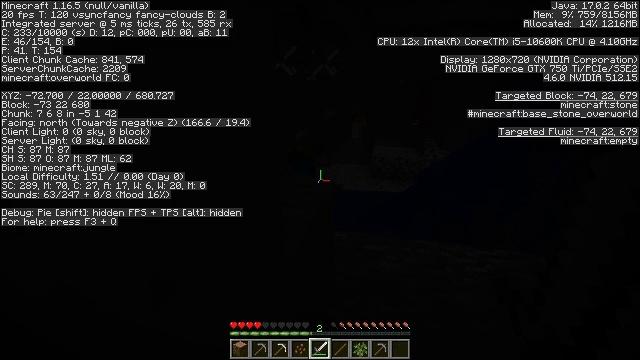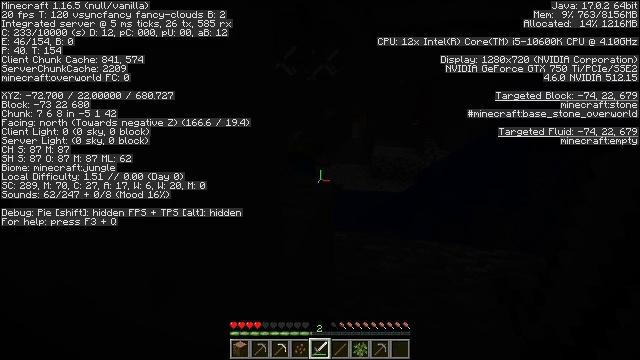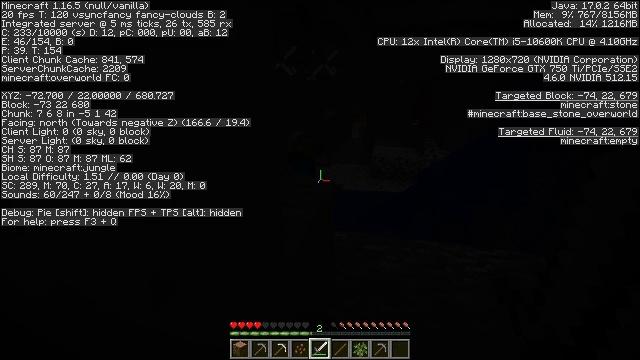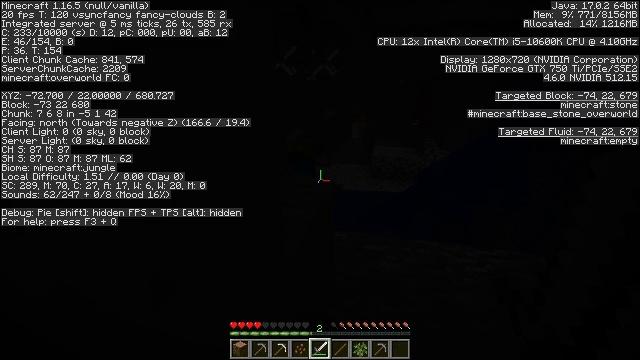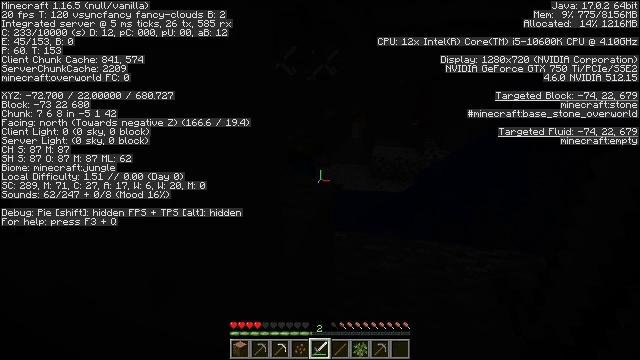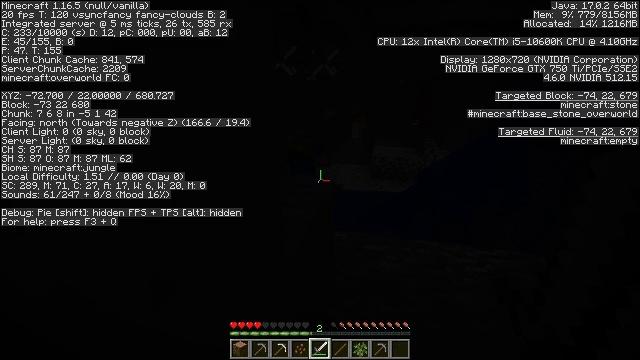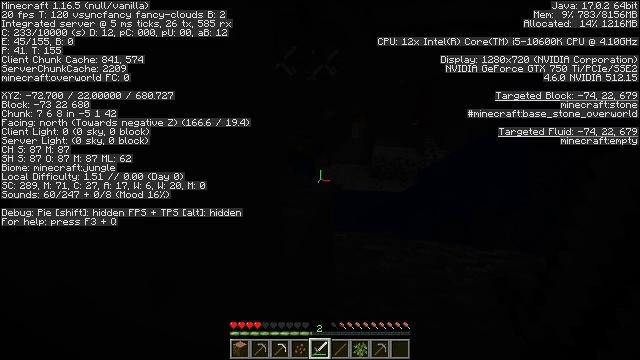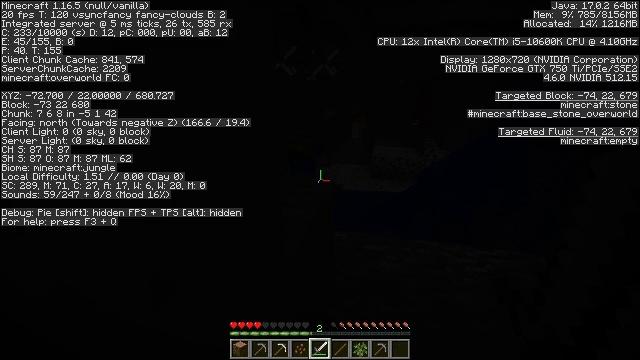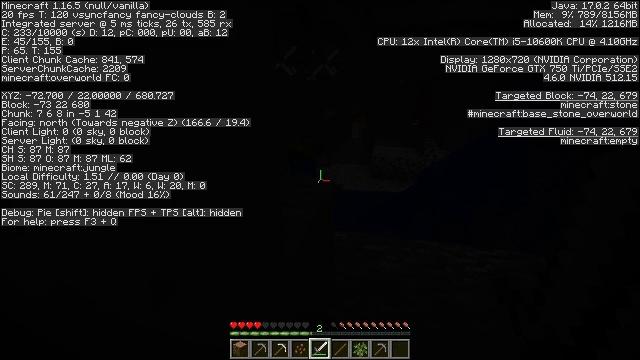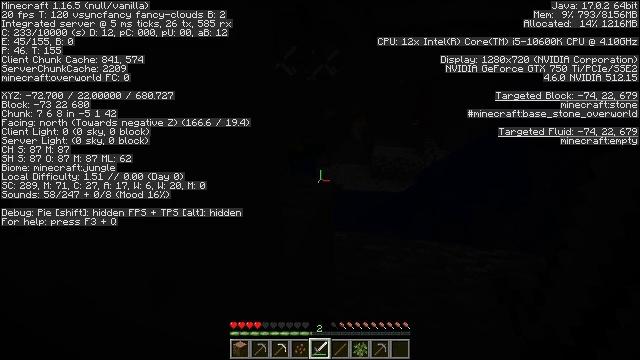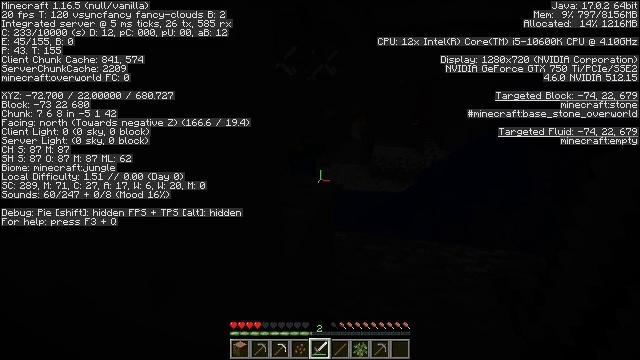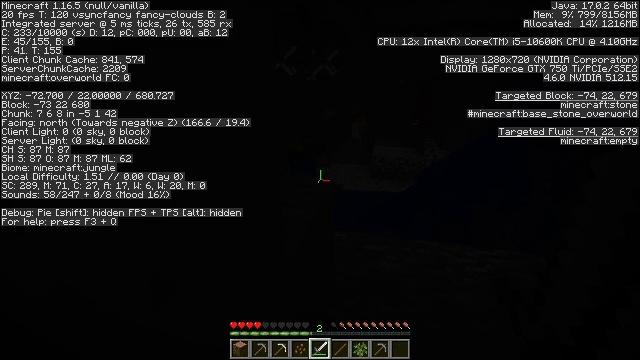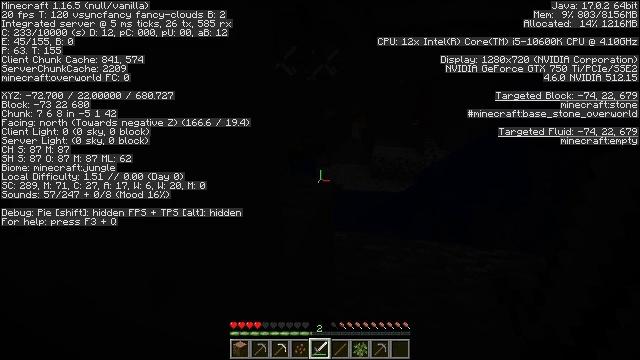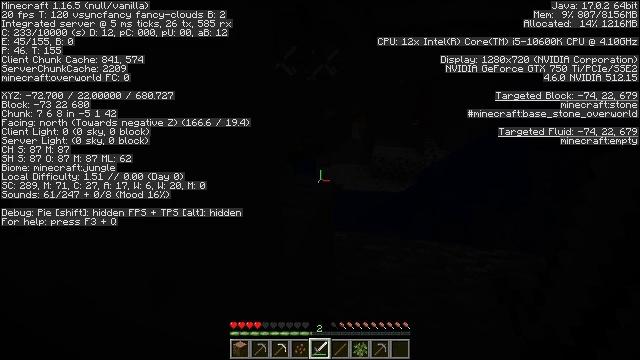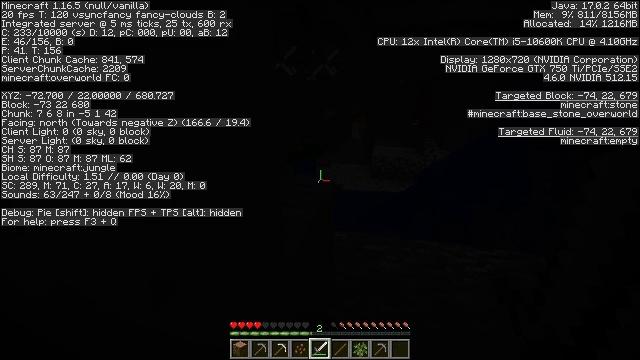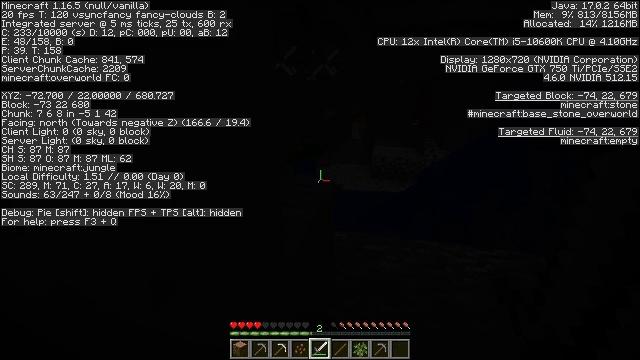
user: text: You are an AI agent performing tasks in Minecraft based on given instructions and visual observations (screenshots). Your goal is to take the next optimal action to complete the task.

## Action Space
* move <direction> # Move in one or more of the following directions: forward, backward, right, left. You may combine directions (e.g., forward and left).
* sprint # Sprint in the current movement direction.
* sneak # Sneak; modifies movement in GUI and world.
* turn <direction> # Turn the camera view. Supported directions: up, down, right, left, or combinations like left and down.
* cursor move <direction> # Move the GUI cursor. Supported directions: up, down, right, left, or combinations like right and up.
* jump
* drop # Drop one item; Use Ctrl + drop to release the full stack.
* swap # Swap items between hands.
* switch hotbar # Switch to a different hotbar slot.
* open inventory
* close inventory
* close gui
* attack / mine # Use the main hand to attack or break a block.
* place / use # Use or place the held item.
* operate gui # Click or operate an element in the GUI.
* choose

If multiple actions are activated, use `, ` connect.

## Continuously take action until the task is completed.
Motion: motion action
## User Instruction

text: Combat the skeleton.
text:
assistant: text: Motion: no_op
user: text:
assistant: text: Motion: no_op
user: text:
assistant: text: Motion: no_op
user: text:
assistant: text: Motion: no_op
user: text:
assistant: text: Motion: no_op
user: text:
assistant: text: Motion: no_op
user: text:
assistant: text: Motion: no_op
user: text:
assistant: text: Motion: no_op
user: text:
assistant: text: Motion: no_op
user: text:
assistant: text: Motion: no_op
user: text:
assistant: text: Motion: no_op
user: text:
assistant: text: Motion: no_op
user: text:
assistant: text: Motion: no_op
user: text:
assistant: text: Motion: no_op
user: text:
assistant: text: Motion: no_op
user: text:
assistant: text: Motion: no_op
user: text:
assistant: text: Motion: no_op
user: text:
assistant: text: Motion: no_op
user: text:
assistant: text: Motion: no_op
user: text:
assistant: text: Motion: no_op
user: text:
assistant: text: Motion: no_op
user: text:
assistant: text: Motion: no_op
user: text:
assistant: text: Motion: no_op
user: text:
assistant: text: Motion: no_op
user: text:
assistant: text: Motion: no_op
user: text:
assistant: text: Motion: no_op
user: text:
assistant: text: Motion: no_op
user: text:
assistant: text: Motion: no_op
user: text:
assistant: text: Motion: no_op
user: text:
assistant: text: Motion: no_op